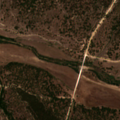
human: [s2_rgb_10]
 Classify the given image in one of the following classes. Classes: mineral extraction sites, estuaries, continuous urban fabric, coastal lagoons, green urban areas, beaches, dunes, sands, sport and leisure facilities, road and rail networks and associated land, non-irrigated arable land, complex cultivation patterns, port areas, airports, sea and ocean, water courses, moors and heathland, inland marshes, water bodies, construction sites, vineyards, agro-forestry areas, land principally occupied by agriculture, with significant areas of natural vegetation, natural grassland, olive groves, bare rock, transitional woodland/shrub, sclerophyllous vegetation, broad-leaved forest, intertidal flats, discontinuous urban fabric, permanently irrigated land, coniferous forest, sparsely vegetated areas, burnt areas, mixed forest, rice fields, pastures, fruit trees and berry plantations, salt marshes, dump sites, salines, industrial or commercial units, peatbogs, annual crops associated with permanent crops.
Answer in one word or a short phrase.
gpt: non-irrigated arable land, agro-forestry areas, broad-leaved forest, mixed forest, transitional woodland/shrub